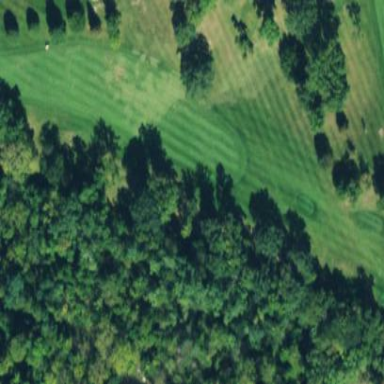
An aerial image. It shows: Golf fairway surrounded by grass.